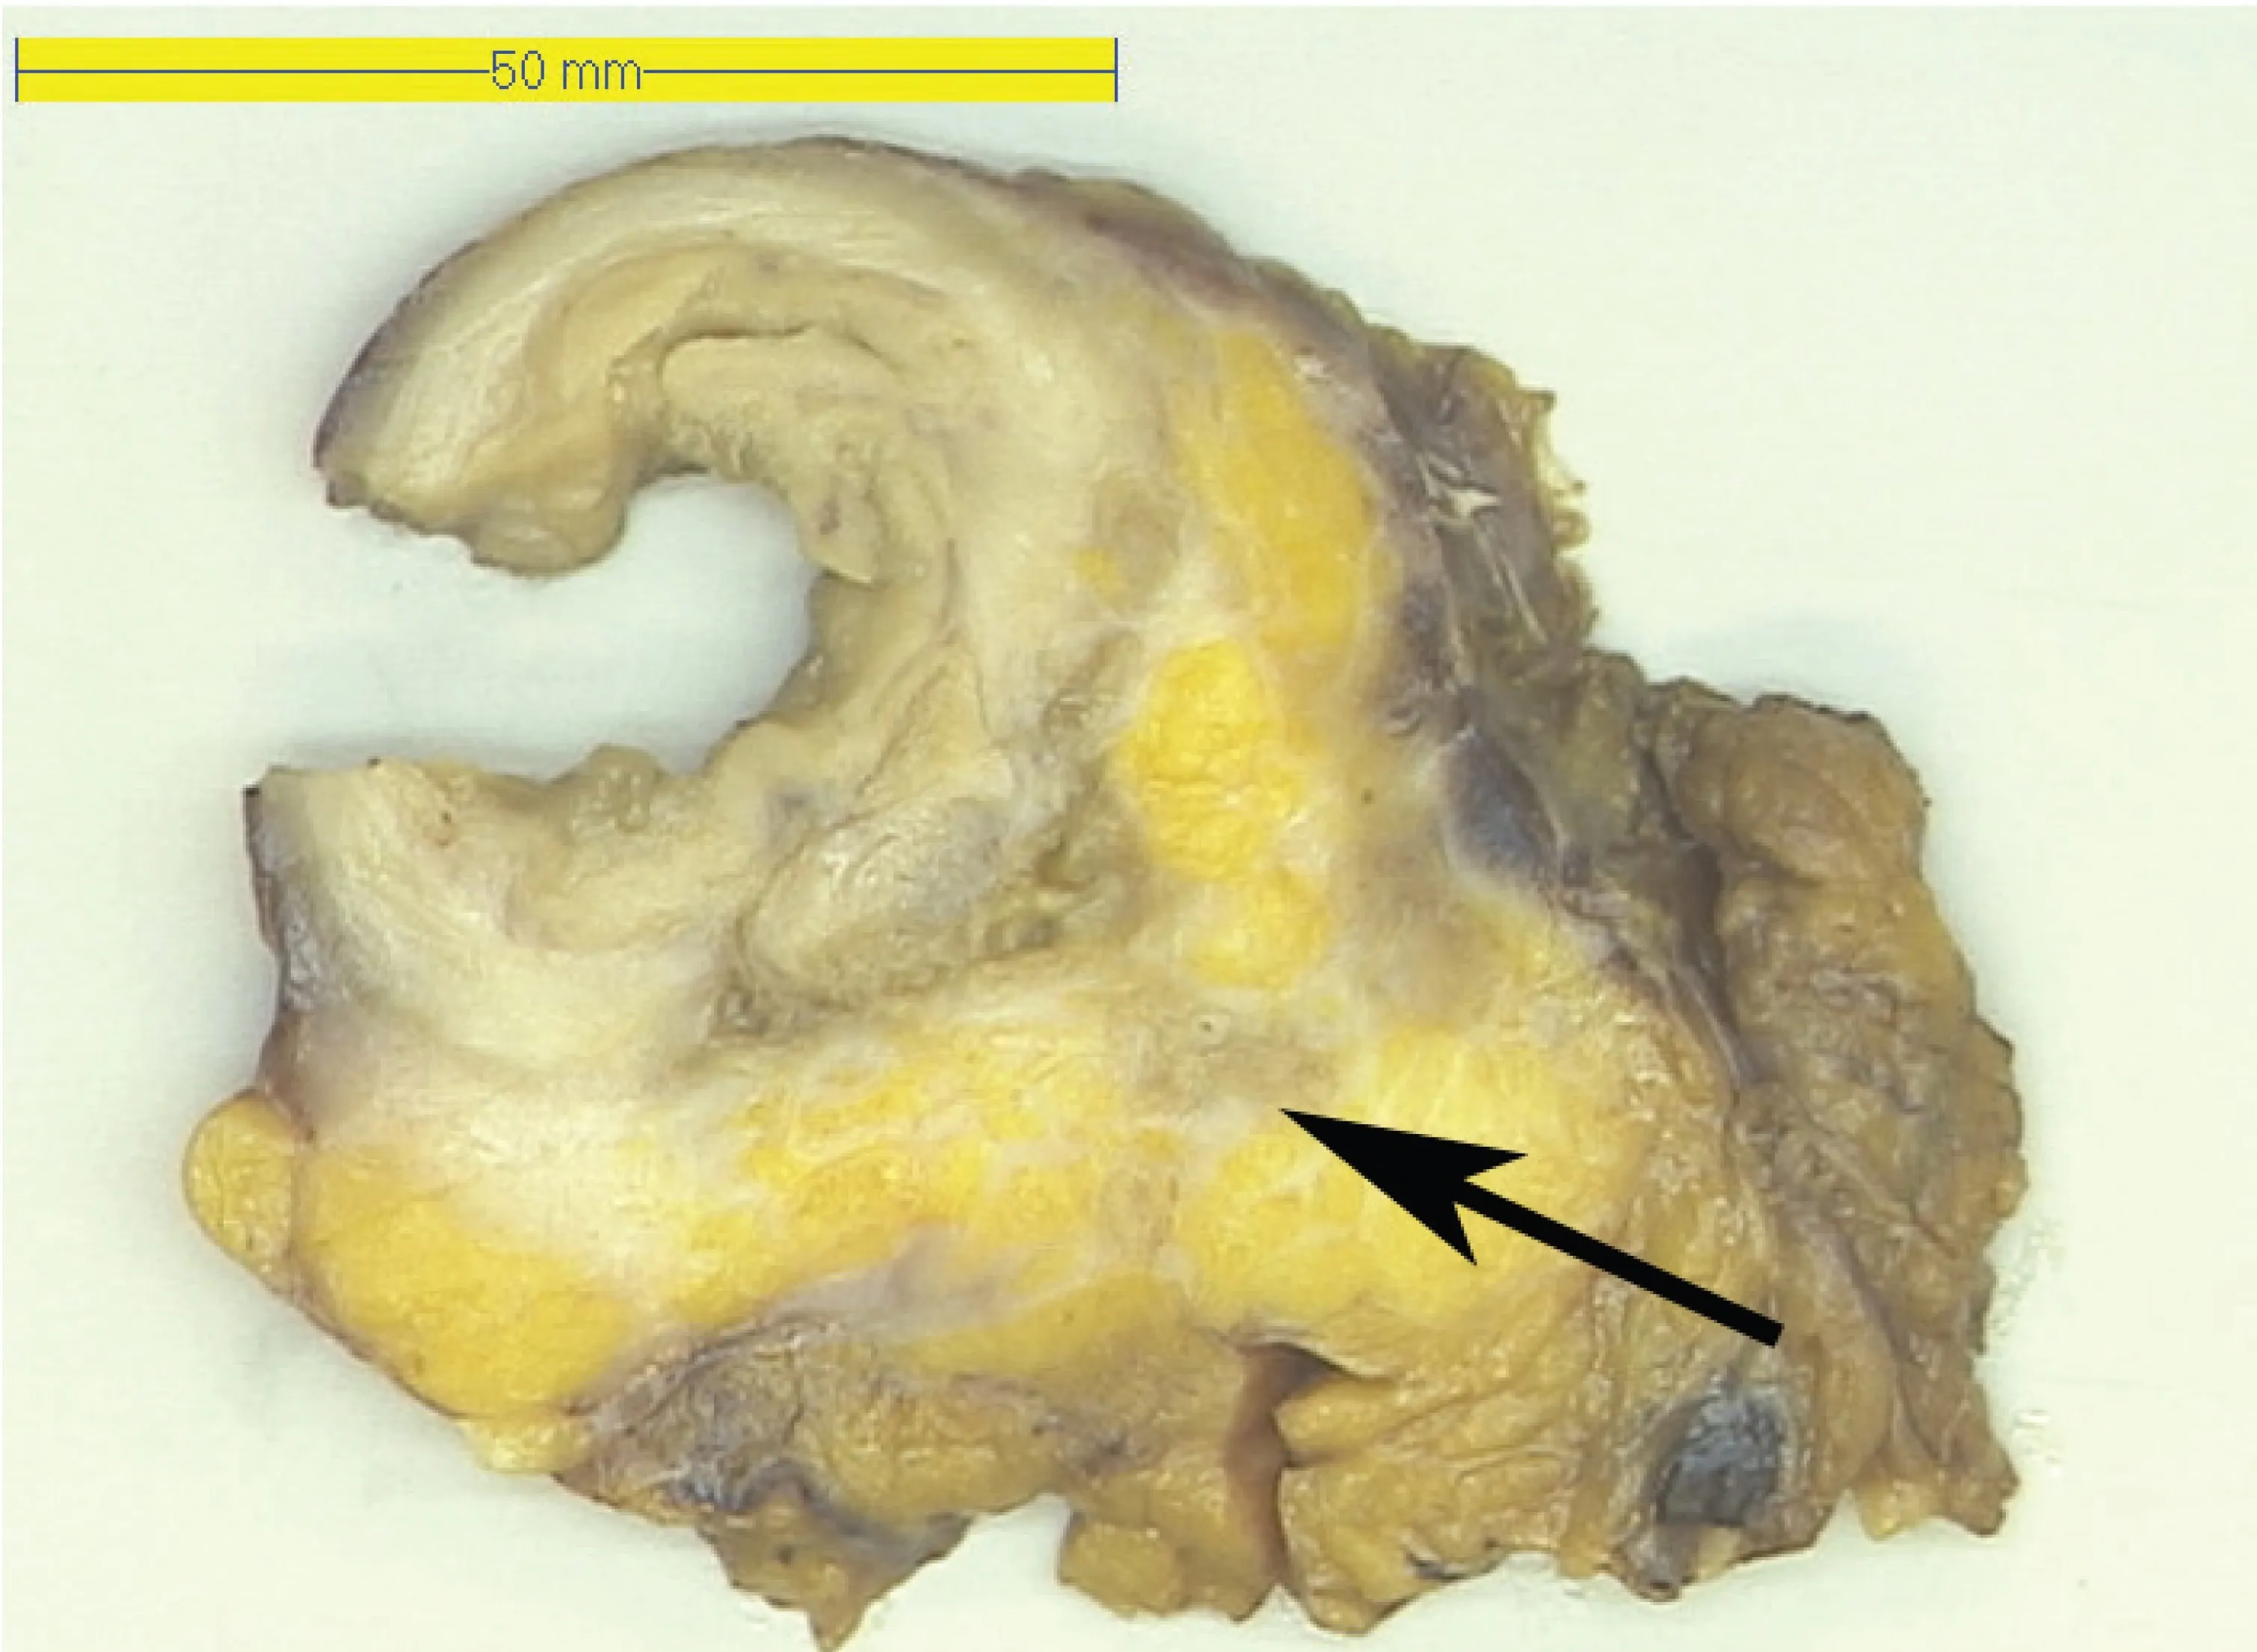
This picture shows a macroscopic view of a colon diverticulum. The fatty subserosal tissue contains some fibrous strands, which microscopically showed adenocarcinoma (arrow).
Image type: pathology (immunostaining)